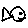
Label: fish